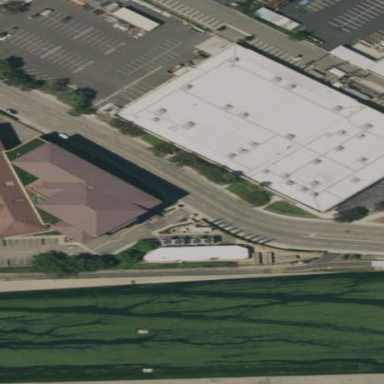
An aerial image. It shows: Office building.